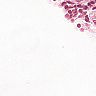
Metastatic tissue present: no